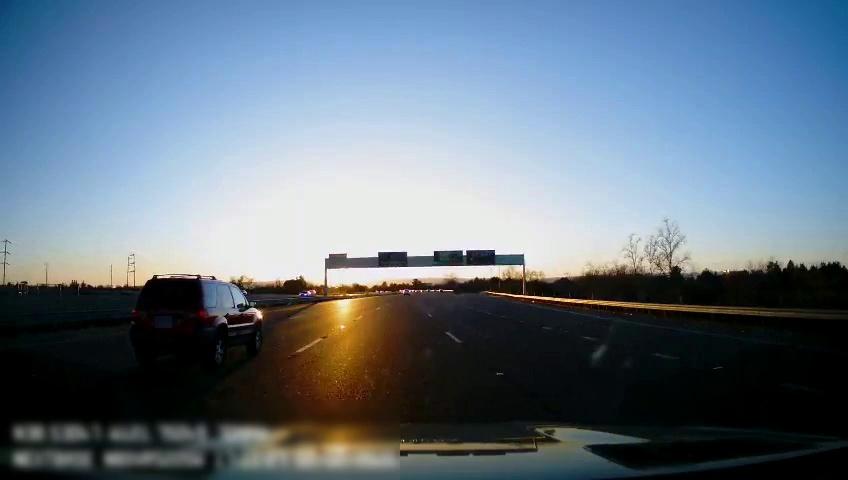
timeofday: Day
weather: Sunny
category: Drivable Space
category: Vehicles | SUV
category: Vehicles | Car
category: Lanes | Alternate Lane
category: Lanes | Alternate Lane
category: Lanes | Current Lane
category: Lanes | Current Lane
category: Lanes | Alternate Lane
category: Lanes | Alternate Lane
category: Traffic | Signs
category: Traffic | Signs
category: Traffic | Signs